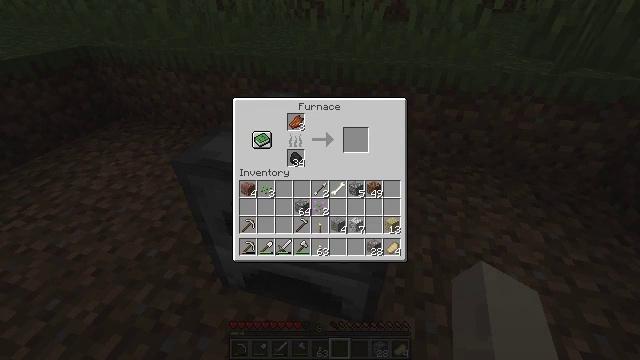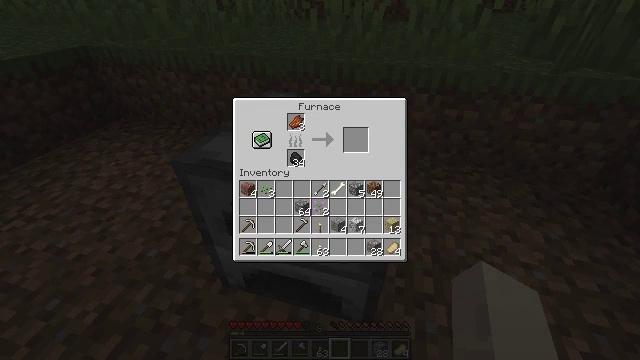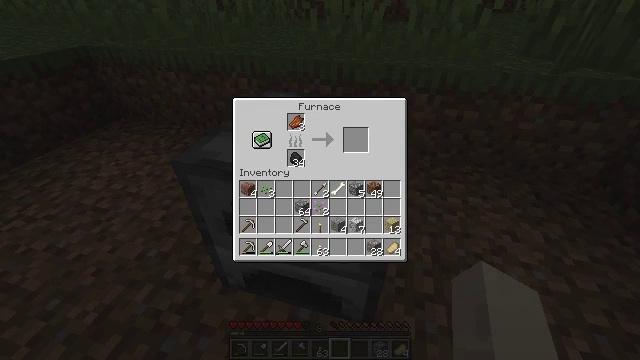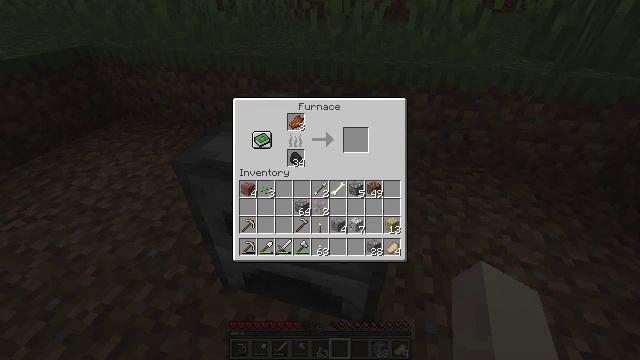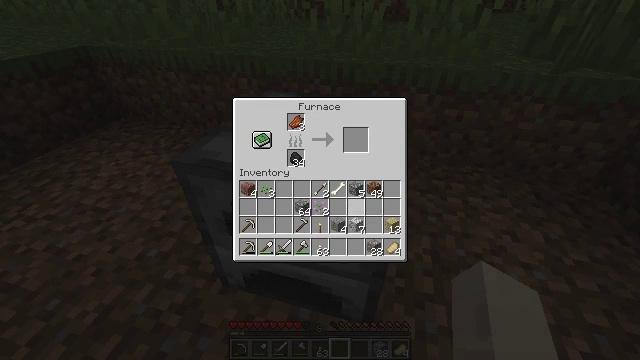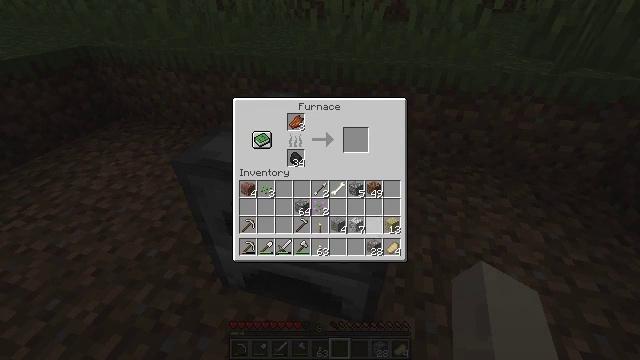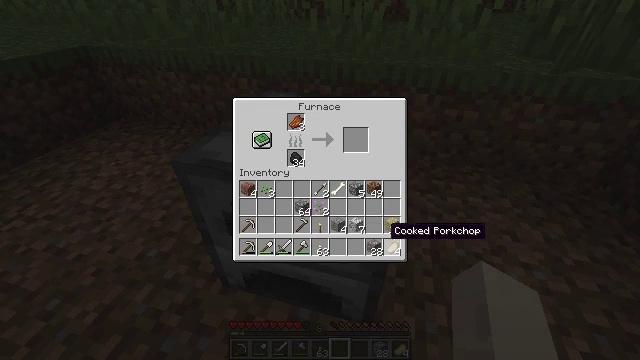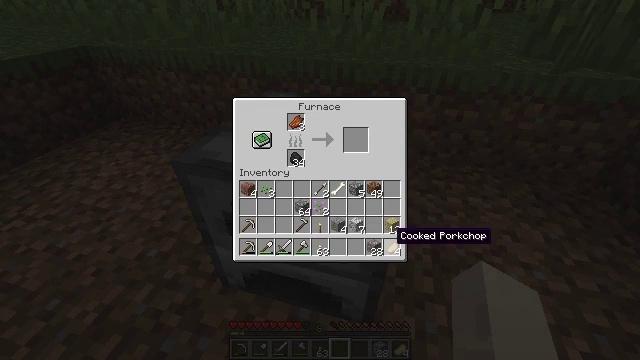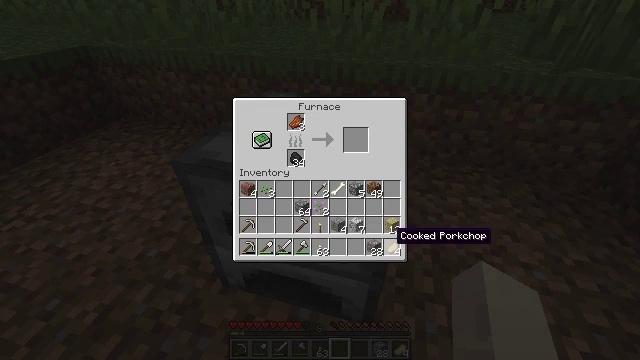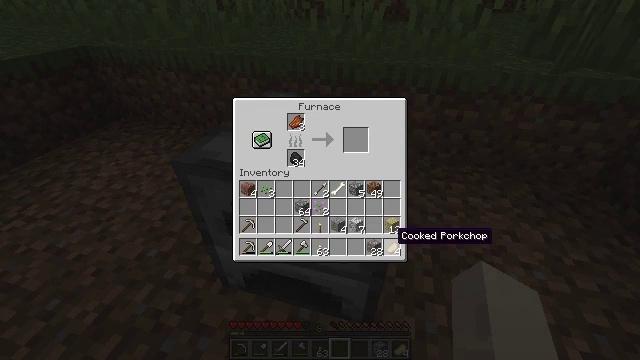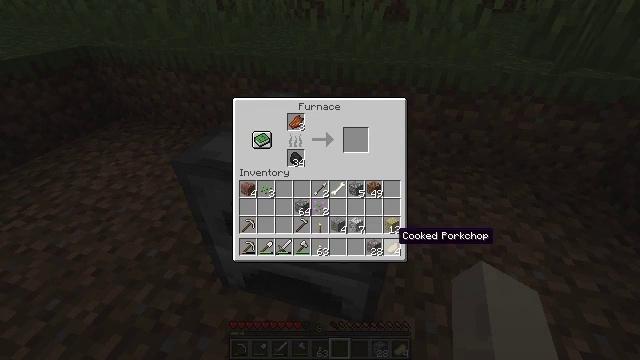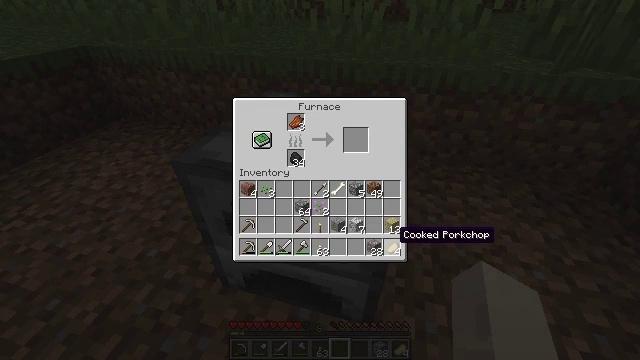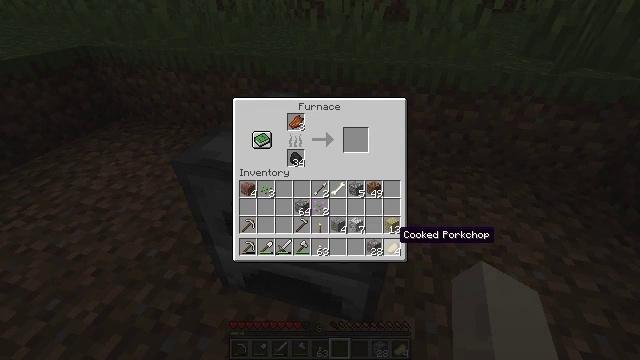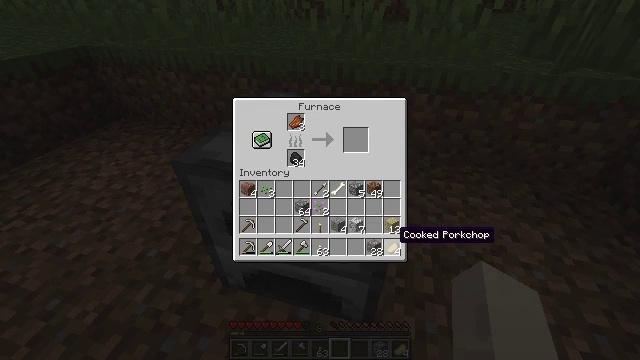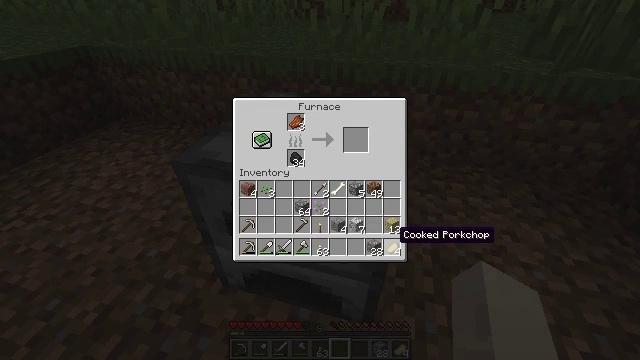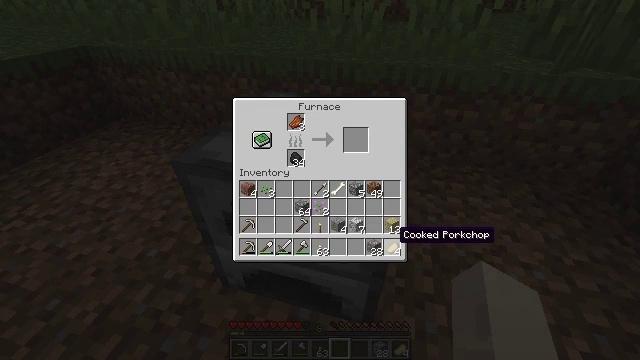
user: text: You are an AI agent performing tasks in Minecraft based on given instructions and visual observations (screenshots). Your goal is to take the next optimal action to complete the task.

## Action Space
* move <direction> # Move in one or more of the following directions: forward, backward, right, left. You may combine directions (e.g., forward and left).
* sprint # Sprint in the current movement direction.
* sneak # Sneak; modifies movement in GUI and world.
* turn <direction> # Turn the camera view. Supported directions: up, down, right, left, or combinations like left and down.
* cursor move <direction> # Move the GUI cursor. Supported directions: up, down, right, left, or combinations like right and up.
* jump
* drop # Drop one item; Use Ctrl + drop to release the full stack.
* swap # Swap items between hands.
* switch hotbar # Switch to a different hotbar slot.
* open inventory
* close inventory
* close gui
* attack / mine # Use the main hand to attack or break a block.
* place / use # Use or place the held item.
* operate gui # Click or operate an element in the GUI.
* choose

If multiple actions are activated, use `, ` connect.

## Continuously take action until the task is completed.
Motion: motion action
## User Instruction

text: Mine the grass in the plains.
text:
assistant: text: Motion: no_op
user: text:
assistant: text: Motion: no_op
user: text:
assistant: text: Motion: no_op
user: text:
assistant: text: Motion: cursor move right and down
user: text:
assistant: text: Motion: cursor move right and down
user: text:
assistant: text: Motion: cursor move right and down
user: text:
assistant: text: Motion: cursor move right and down
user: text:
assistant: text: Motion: no_op
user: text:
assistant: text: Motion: no_op
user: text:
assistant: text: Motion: no_op
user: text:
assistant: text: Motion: no_op
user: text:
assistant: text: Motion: no_op
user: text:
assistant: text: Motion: no_op
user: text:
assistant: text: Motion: no_op
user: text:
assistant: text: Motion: no_op
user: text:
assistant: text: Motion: no_op
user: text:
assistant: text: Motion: no_op
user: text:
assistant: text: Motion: no_op
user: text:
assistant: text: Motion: no_op
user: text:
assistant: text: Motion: no_op
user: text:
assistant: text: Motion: no_op
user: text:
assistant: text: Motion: no_op
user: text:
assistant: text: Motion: no_op
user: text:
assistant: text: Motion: no_op
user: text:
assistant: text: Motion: no_op
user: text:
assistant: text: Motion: no_op
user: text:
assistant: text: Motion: no_op
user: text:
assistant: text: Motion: no_op
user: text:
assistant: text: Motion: no_op
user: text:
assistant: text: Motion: cursor move up